Question: '''
-(void)configureAxes {
CPTGraph* graph = self.hostView.hostedGraph;
CPTXYPlotSpace *plotSpace = (CPTXYPlotSpace *) graph.defaultPlotSpace;
CPTXYAxisSet *axisSet = (CPTXYAxisSet *)graph.axisSet;
CPTScatterPlot* plot = [[CPTScatterPlot alloc] initWithFrame:CGRectZero];
plot.dataSource = self;
[graph addPlot:plot toPlotSpace:graph.defaultPlotSpace];
[plotSpace setXRange: [CPTPlotRange plotRangeWithLocation:CPTDecimalFromFloat( 0 ) length:CPTDecimalFromFloat( 8 )]];
[plotSpace setYRange: [CPTPlotRange plotRangeWithLocation:CPTDecimalFromFloat( 0 ) length:CPTDecimalFromFloat( 10 )]];
self.arrayData=[[NSMutableArray alloc] initWithObjects:@"A",@"B",@"C",@"D",@"10",@"20",@"E", nil];
self.arrayDataY=[[NSMutableArray alloc] initWithObjects:@"CP",@"BD",@"Test",@"Notes",@"CM",@"Day",@"97.7",@"97.8",@"97.9", nil];
CPTMutableLineStyle *yMajorGridLineStyle = [CPTLineStyle lineStyle];
yMajorGridLineStyle.lineCap = kCGLineCapRound;
yMajorGridLineStyle.lineColor = [CPTColor whiteColor];
yMajorGridLineStyle.lineWidth = 1.0;
CPTMutableLineStyle *lineStyle=[CPTLineStyle lineStyle];
lineStyle.lineColor=[CPTColor redColor];
lineStyle.lineWidth=2.0f;
CPTMutableLineStyle *lineStyle1=[CPTLineStyle lineStyle];
lineStyle1.lineColor=[CPTColor greenColor];
lineStyle1.lineWidth=2.0f;
CPTMutableLineStyle *lineStyle2=[CPTLineStyle lineStyle];
lineStyle2.lineColor=[CPTColor blackColor];
lineStyle2.lineWidth=1.0f;
CPTXYAxis *x = axisSet.xAxis;
NSMutableArray *labelTick=[[NSMutableArray alloc] initWithObjects:@"1",@"2",@"3",@"4",@"5",@"6", nil];
x.labelingPolicy = CPTAxisLabelingPolicyNone;
x.majorIntervalLength= CPTDecimalFromInteger(1);
x.minorTicksPerInterval = 0;
x.majorTickLineStyle = lineStyle;
x.minorTickLineStyle = lineStyle1;
x.axisLineStyle = lineStyle2;
x.minorTickLength = 2.0f;
x.majorTickLength = 3.0f;
x.orthogonalCoordinateDecimal=CPTDecimalFromDouble(0.0);
x.majorTickLocations=[NSSet setWithArray:labelTick];
x.visibleRange = [CPTPlotRange plotRangeWithLocation:CPTDecimalFromFloat(0.0) length:CPTDecimalFromFloat([arrayDataY count])];
x.gridLinesRange=[CPTPlotRange plotRangeWithLocation:CPTDecimalFromFloat( 0 ) length:CPTDecimalFromFloat( [arrayDataY count] )];
x.labelOffset=30.0f;
x.majorGridLineStyle = yMajorGridLineStyle;
CGFloat dateCount = [self.arrayData count];
NSMutableSet *xLabels = [NSMutableSet setWithCapacity:dateCount];
NSMutableSet *xLocations = [NSMutableSet setWithCapacity:dateCount];
NSInteger i = 0;
for (NSString *d in self.arrayData)
{
NSLog(@":%@",d);
CPTAxisLabel *label = [[CPTAxisLabel alloc] initWithText:d textStyle:axisSet.xAxis.labelTextStyle];
// [label setRotation:45.0];
CGFloat location = i++;
label.tickLocation = CPTDecimalFromCGFloat(location);
label.offset = axisSet.xAxis.majorTickLength;
//label.rotation = M_PI/4;
if (label) {
[xLabels addObject:label];
[xLocations addObject:[NSNumber numberWithFloat:location]];
}
}
x.axisLabels=xLabels;
CPTMutableLineStyle *gridLineStyle = [CPTMutableLineStyle lineStyle];
gridLineStyle.dashPattern=[NSArray arrayWithObjects:[NSDecimalNumber numberWithInt:1],[NSDecimalNumber numberWithInt:2],nil];
CPTXYAxis *y = axisSet.yAxis;
NSMutableArray *ylabelTick=[[NSMutableArray alloc] initWithObjects:@"1",@"2",@"3",@"4",@"5",@"6",@"7",@"8", nil];
y.labelingPolicy = CPTAxisLabelingPolicyNone;
y.majorIntervalLength = CPTDecimalFromInteger(0.5);
y.minorTicksPerInterval = 0;
y.majorTickLineStyle = lineStyle;
y.minorTickLineStyle = lineStyle1;
y.axisLineStyle = lineStyle2;
y.minorTickLength = 3.0f;
y.majorTickLength = 5.0f;
y.labelOffset=10.0f;
y.orthogonalCoordinateDecimal=CPTDecimalFromDouble(0.0);
y.majorTickLocations=[NSSet setWithArray:ylabelTick];
y.visibleRange = [CPTPlotRange plotRangeWithLocation:CPTDecimalFromFloat(0.0) length:CPTDecimalFromFloat([arrayDataY count])];
y.gridLinesRange=[CPTPlotRange plotRangeWithLocation:CPTDecimalFromFloat( 0 ) length:CPTDecimalFromFloat([arrayData count] )];
y.majorGridLineStyle=gridLineStyle;
CGFloat dateCounty = [self.arrayData count];
NSMutableSet *yLabels = [NSMutableSet setWithCapacity:dateCounty];
NSMutableSet *yLocations = [NSMutableSet setWithCapacity:dateCounty];
NSInteger j = 0;
for (NSString *d in self.arrayDataY)
{
CPTAxisLabel *label = [[CPTAxisLabel alloc] initWithText:d textStyle:axisSet.yAxis.labelTextStyle];
// [label setRotation:45.0];
CGFloat location = j++;
label.tickLocation = CPTDecimalFromCGFloat(location);
label.offset = axisSet.yAxis.majorTickLength;
if (j<7) {
[label setAlignment:CPTAlignmentBottom];
}
//label.rotation = M_PI/4;
if (label) {
[yLabels addObject:label];
[yLocations addObject:[NSNumber numberWithFloat:location]];
}
}
y.axisLabels=yLabels;
CPTXYPlotSpace *plotSpace2 =[[CPTXYPlotSpace alloc] init];
plotSpace2.xRange = plotSpace.xRange;
plotSpace2.yRange = [CPTPlotRange plotRangeWithLocation:CPTDecimalFromFloat(0.0) length:CPTDecimalFromFloat([arrayDataY count])];
[plotSpace2 setAllowsUserInteraction:YES];
[graph addPlotSpace:plotSpace2];
CPTXYAxis *y2 = [[CPTXYAxis alloc] init];
y2.plotSpace =plotSpace2;
y2.labelingPolicy = CPTAxisLabelingPolicyNone;
y2.orthogonalCoordinateDecimal = CPTDecimalFromFloat([arrayData count]);
y2.majorTickLineStyle=lineStyle;
y2.minorTickLineStyle=lineStyle1;
y2.axisLineStyle = lineStyle2;
y2.minorTicksPerInterval = 2;
y2.majorIntervalLength = CPTDecimalFromInteger(1);
y2.minorTickLength=5;
y2.coordinate =CPTCoordinateY;
y2.labelOffset = -30.0f;
y2.majorTickLocations=[NSSet setWithArray:ylabelTick];
y2.visibleRange = [CPTPlotRange plotRangeWithLocation:CPTDecimalFromFloat(0.0) length:CPTDecimalFromFloat([arrayDataY count])];
y2.axisLabels=yLabels;
graph.axisSet.axes = [NSArray arrayWithObjects:x, y, y2, nil];
'''
}
Please help me to add multiple y axis with custom label. also i want same x axis values in top of graph also (i.e. have two x axes, one at the top and one at the bottom).

In above image y2 axis label not showing. How to set y2 axis label with custom label
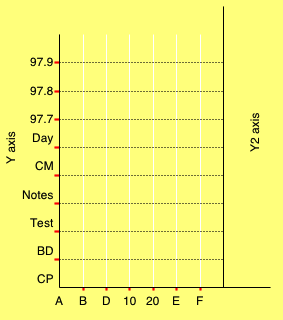
Answer: Your approach is correct. All you need now is to create more axes and add them to the axis set. In my example I created an indicator line that moves with the mouse pointer when the mouse is over the graph. You can easily adjust that for fixed x and y axes (see the '.coordinate' member to determine what type of axis it should be).
'''
// The second y axis is used as the current location identifier.
mainIndicatorLine = [[CPTXYAxis alloc] init];
mainIndicatorLine.hidden = YES;
mainIndicatorLine.coordinate = CPTCoordinateY;
mainIndicatorLine.plotSpace = plotSpace;
mainIndicatorLine.axisConstraints = [CPTConstraints constraintWithLowerOffset: 0];
mainIndicatorLine.labelingPolicy = CPTAxisLabelingPolicyNone;
mainIndicatorLine.separateLayers = YES;
mainIndicatorLine.preferredNumberOfMajorTicks = 6;
mainIndicatorLine.minorTicksPerInterval = 0;
CPTMutableLineStyle *lineStyle = [CPTMutableLineStyle lineStyle];
lineStyle.lineWidth = 1;
lineStyle.lineColor = [CPTColor colorWithGenericGray: 64 / 255.0];
lineStyle.lineCap = kCGLineCapRound;
lineStyle.dashPattern = @[@10.0f, @5.0f];
mainIndicatorLine.axisLineStyle = lineStyle;
mainIndicatorLine.majorTickLineStyle = nil;
// Add the mainIndicatorLine to the axis set.
// It is essential to first assign the axes to be used in the arrayWithObject call
// to local variables or all kind of weird things start showing up later (mostly with invalid coordinates).
CPTXYAxisSet *axisSet = (id)mainGraph.axisSet;
CPTXYAxis *x = axisSet.xAxis;
CPTXYAxis *y = axisSet.yAxis;
axisSet.axes = @[x, y, mainIndicatorLine];
'''